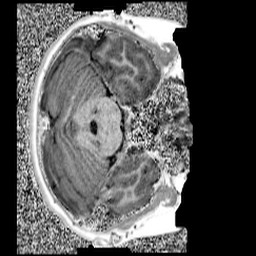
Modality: UNIT1
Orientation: axial
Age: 12
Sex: female
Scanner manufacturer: siemens
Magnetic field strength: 3 T
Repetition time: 4 s
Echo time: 0.00299 s